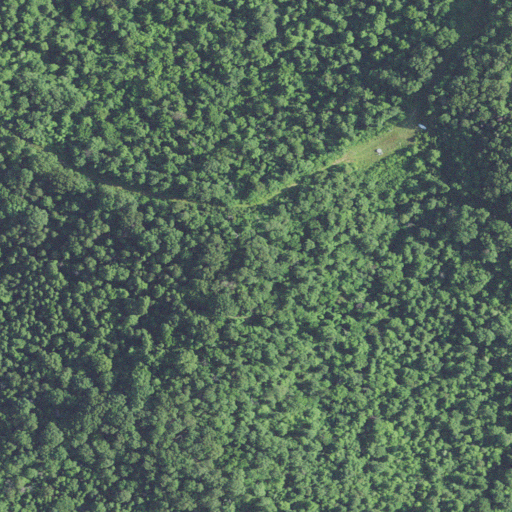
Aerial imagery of ridge(s) in West Virginia named Sandhill Ridge containing deciduous forest and mixed forest